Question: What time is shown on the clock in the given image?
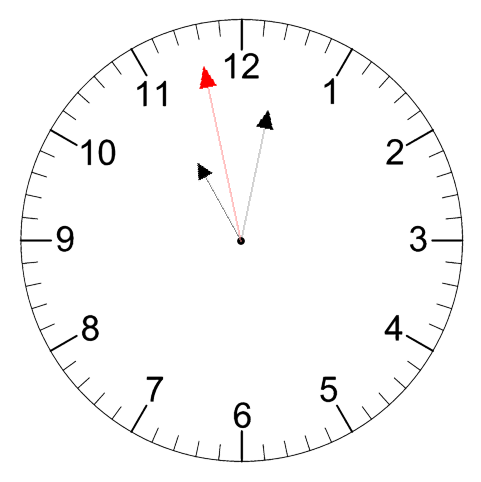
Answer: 11:01:58